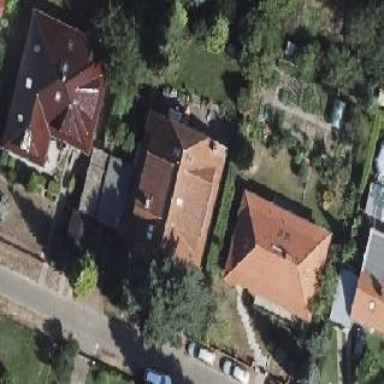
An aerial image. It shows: Detached building with half-hipped roof shape.